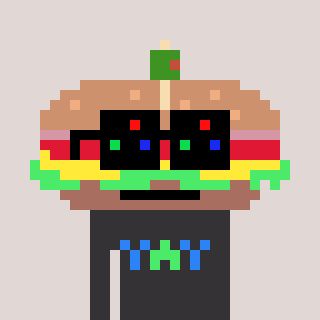
a pixel art character with square black sunglasses, a sandwich-shaped head and a grayscale-colored body on a warm background